Question: I have a micro EC2 instance running windows 2008 R2. I've been getting a lot of high CPU alarms going off lately, and when I log into the AWS management console I see that my CPU is practically pegged at 100%. However, if I log into the instance and pull up task manager, my CPU looks like it's practically idling. I've left task manager open for a while and took this screenshot showing the differences between was AWS is reporting and what my instance looks like it's doing. Suggestions?

(<URL>
PS: the update speed on task manager is set to "Low"
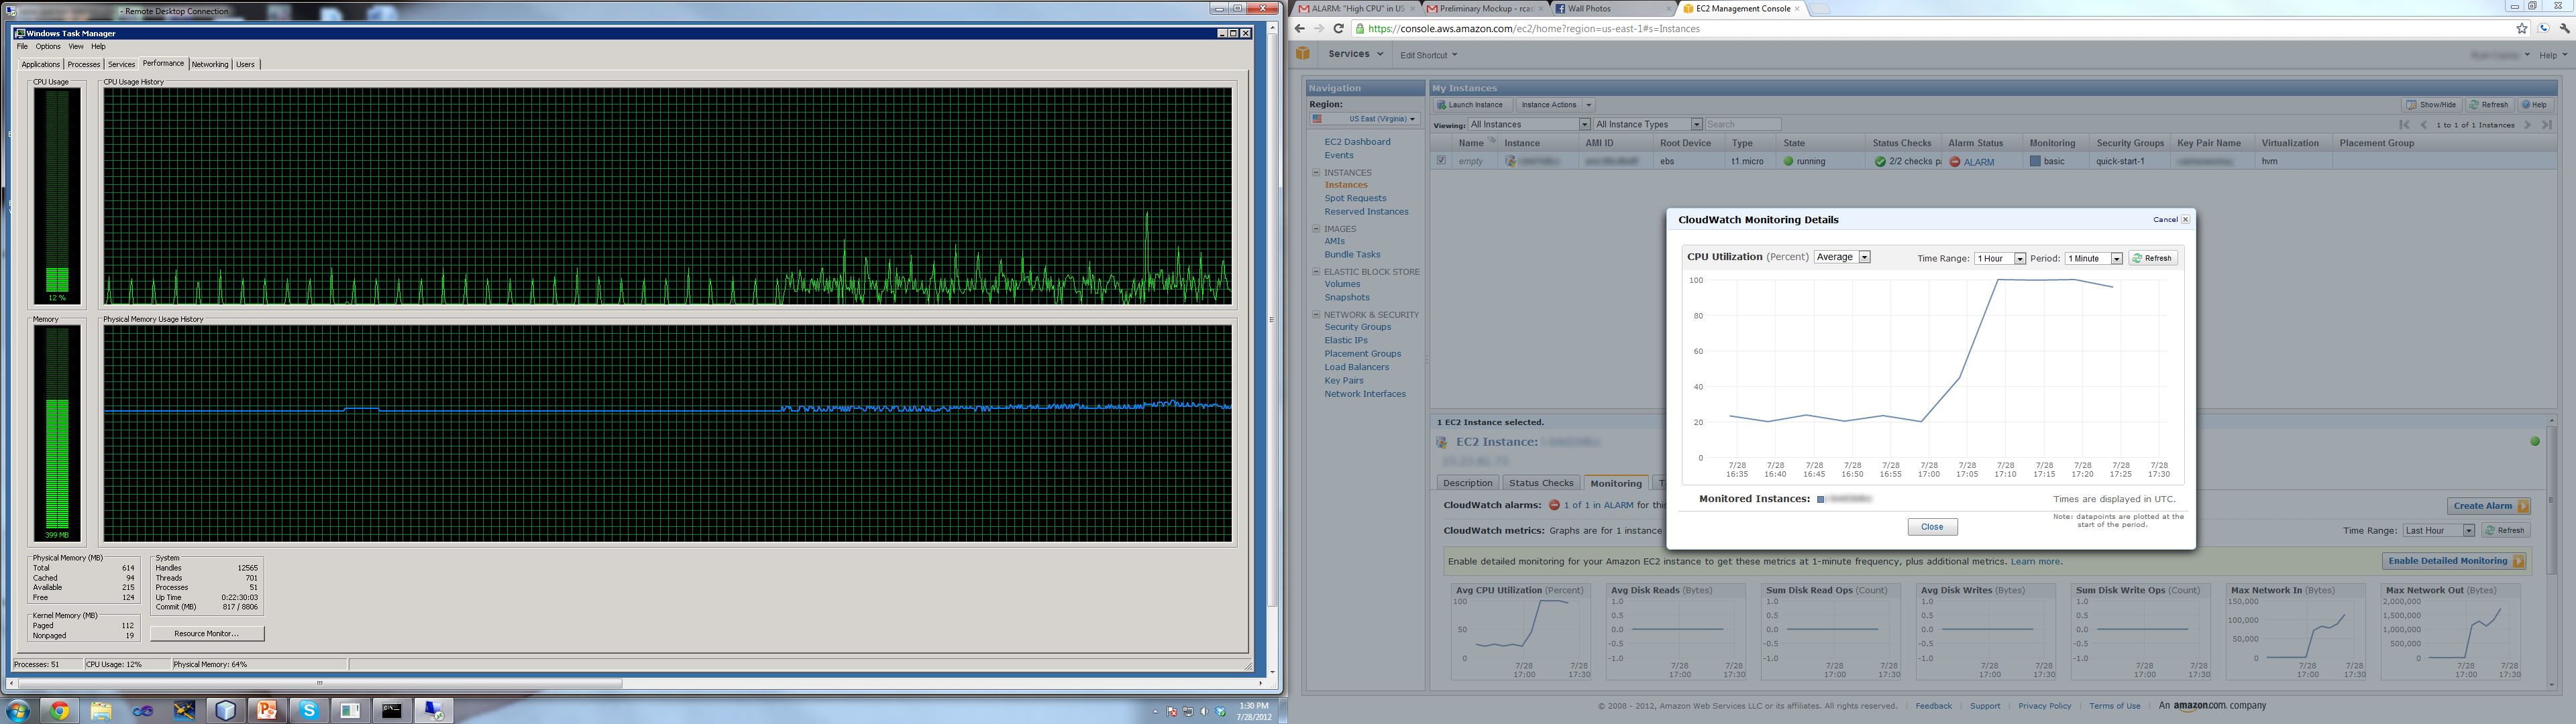
Answer: The data exposed by the operating system is often insufficient or misleading in virtualized environments like <URL> - see e.g. columns %steal or st in 'sar' or 'top':
>
The amount of CPU 'stolen' from this virtual machine
by the hypervisor for other tasks (such as running another virtual
machine).
The blog post <URL> provides a nice exploration and illustration of this topic:
> When the top command displays 40% CPU busy but CloudWatch says the
server is maxed out at 100% -- which side do you take? The answer is
simple (CloudWatch is correct, top is not) [...]
is particularly prevalent for the EC2 instance type t1.micro you are using, which can get heavily throttled by definition (usually ~97% steal time!), see <URL> states:
> We expect your application to consume only a certain amount of CPU
resources in a period of time. If the application consumes more than
your instance's allotted CPU resources, . We
will increase the time we limit its CPU level, thus increasing the
time before the instance is allowed to burst again.
Accordingly, you might have outgrown the sustainable CPU usage profile for micro instances and either need to adjust your workload or switch to another instance type.